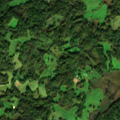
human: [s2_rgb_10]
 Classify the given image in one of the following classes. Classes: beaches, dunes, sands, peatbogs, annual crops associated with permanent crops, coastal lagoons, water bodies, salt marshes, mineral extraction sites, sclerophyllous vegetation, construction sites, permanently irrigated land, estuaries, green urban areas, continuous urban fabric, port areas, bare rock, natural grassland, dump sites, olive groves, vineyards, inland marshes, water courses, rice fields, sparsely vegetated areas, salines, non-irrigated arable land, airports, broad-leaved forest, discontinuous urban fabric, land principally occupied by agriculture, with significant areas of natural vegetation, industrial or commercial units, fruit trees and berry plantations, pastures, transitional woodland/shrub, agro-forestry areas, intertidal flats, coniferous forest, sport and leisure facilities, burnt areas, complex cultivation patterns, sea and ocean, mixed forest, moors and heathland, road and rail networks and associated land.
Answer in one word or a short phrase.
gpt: land principally occupied by agriculture, with significant areas of natural vegetation, broad-leaved forest, mixed forest